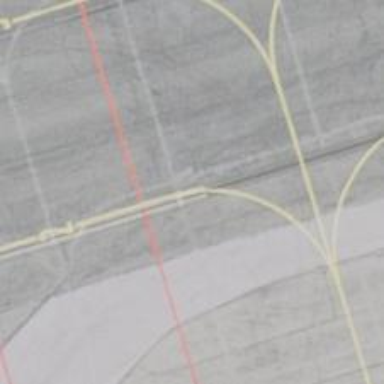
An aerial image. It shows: Image of taxiway at airport.